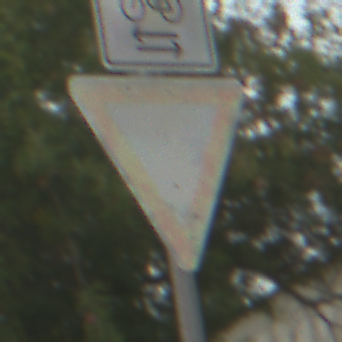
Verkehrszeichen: VorfahrtGewaehren
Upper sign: RichtungsangabeDurchPfeile9
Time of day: MorningAfternoon
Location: Outdoor (Suburban)
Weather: PartlyCloudy
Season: NotSpecified
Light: Natural